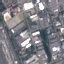
Label: Industrial